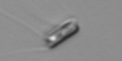
Label: Chaetoceros